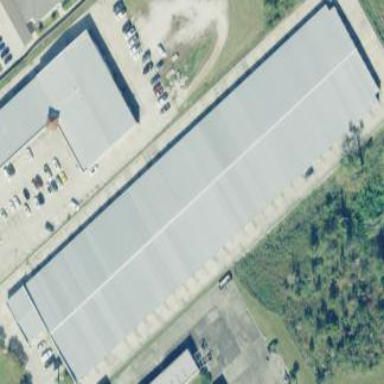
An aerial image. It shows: Building housing storage rental shop.